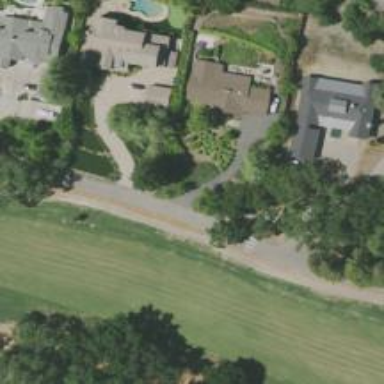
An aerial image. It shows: Driveway leading to service road.